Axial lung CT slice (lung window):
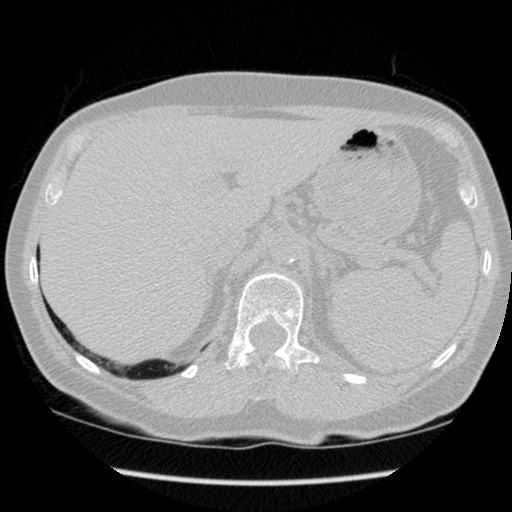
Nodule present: no